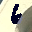
Label: 6